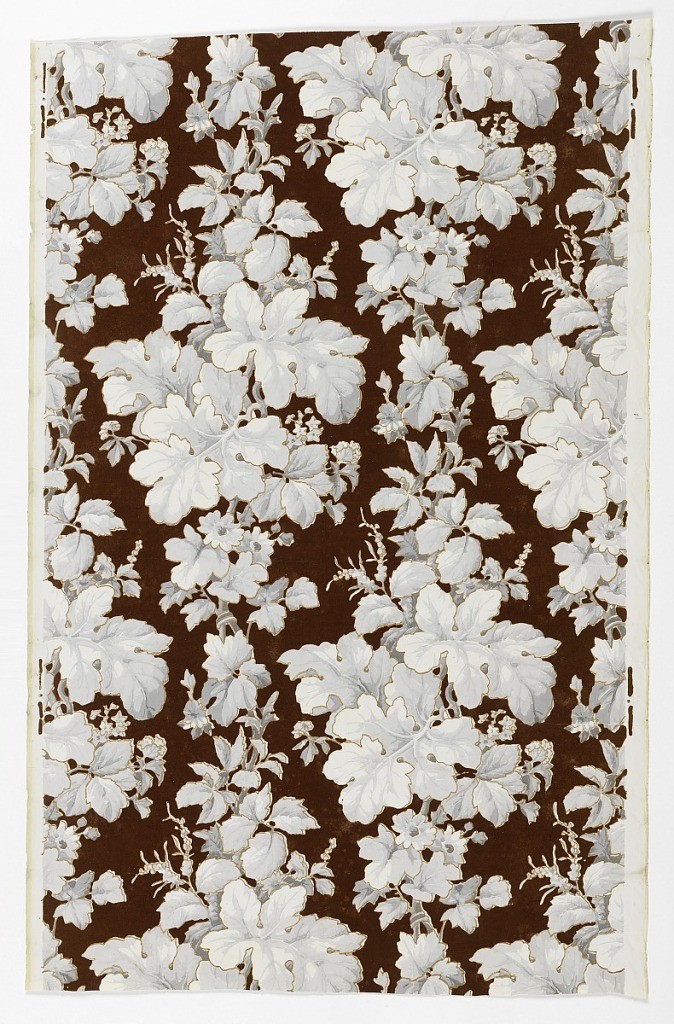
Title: Sidewall
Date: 1835–60
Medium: Block-printed and flocked on paper
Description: On flocked deep red ground, two identical columns of varying clusters of grisaille leaves and flowers - all finely outlined in light brown - drop repeat. The groupings of flowers form a diaper pattern.